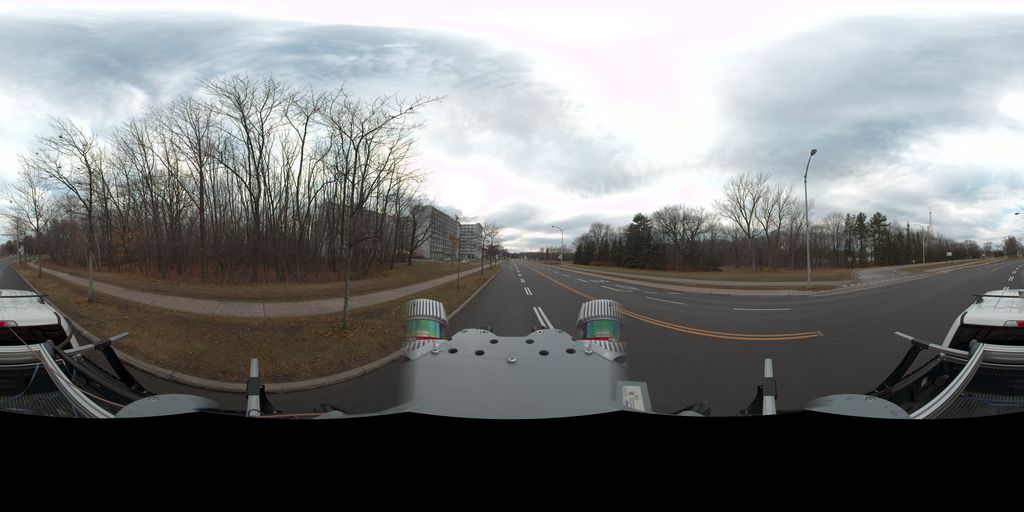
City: quebec_city